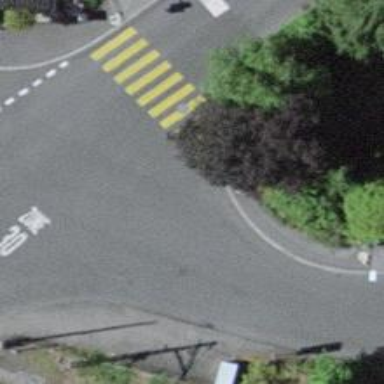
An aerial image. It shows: Kerb barrier.